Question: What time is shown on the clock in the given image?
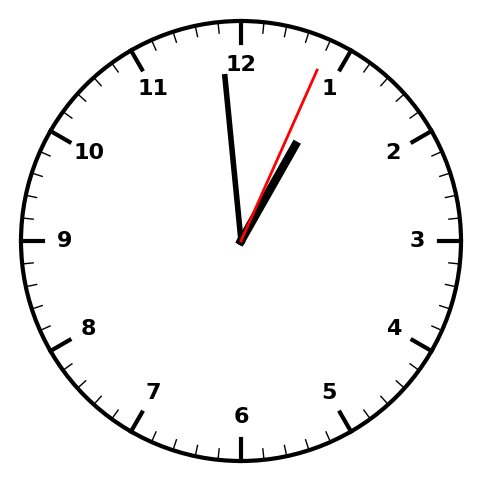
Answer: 12:59:04